Question: I need you to recommend me a JSF component that can help in the following scenario(I will first paste an image that will help me explain):

This page that you see in the image is a registration page, each of the panels have different fields and gadgets, when the register button is clicked, a new user is saved into the database.
The problem i have is in the show buttons. The buttons on top of each panel when clicked should display one panel and hide the other, but they must not trigger the field validation.
I use field validation by the attribute "validator"(in combination with a backing bean method) that most of JSF input fields have.
Currently everything that you see there is inside one h:form.
-what should i do to display a panel and hide the other without triggering the validation of the panel that is hiding?
-Is there another alternative to the h:commandLink or h:commandButton(they trigger the validation)?
-Putting each panel in a different h:form can do the trick?(Is that permited?)
-What do you think would be the best approach?
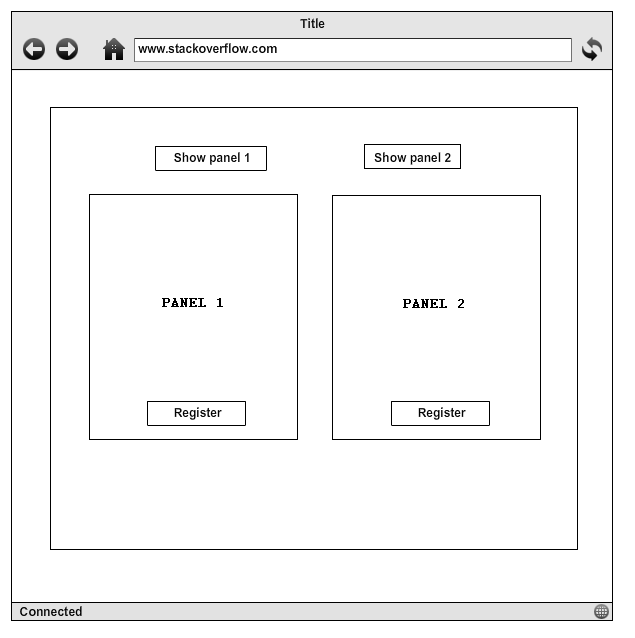
Answer: Use p:tabView Of primefaces, then put your contents(registration panels) in separate tab, use separate form for both of the tab, it will solve your problem....
e.g.
'''
<p:tabView>
<p:tab title="panel1">
<h:form id="form1" prependId="false">
<h:inputText label="Sample Label"/>
<p:commandButton value="register"/>
</h:form>
</p:tab>
<p:tab title="panel2">
<h:form id="form2" prependId="false">
<h:inputText label="Sample Label"/>
<p:commandButton value="register"/>
</h:form>
</p:tab>
</p:tabView>
'''